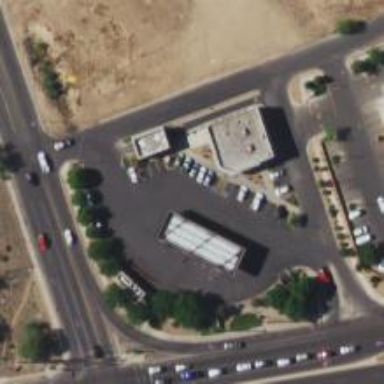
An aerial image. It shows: Convenience shop.